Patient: sex M, age 53
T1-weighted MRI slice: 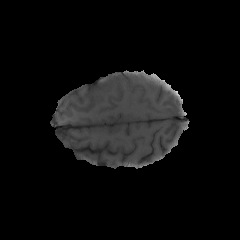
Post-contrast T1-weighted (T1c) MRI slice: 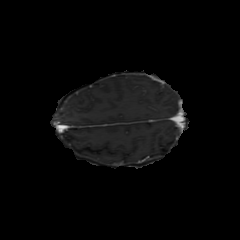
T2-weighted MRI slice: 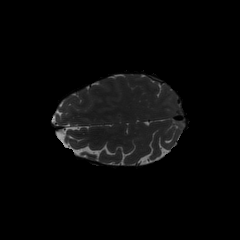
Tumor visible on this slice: no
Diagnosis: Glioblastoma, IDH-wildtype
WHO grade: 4